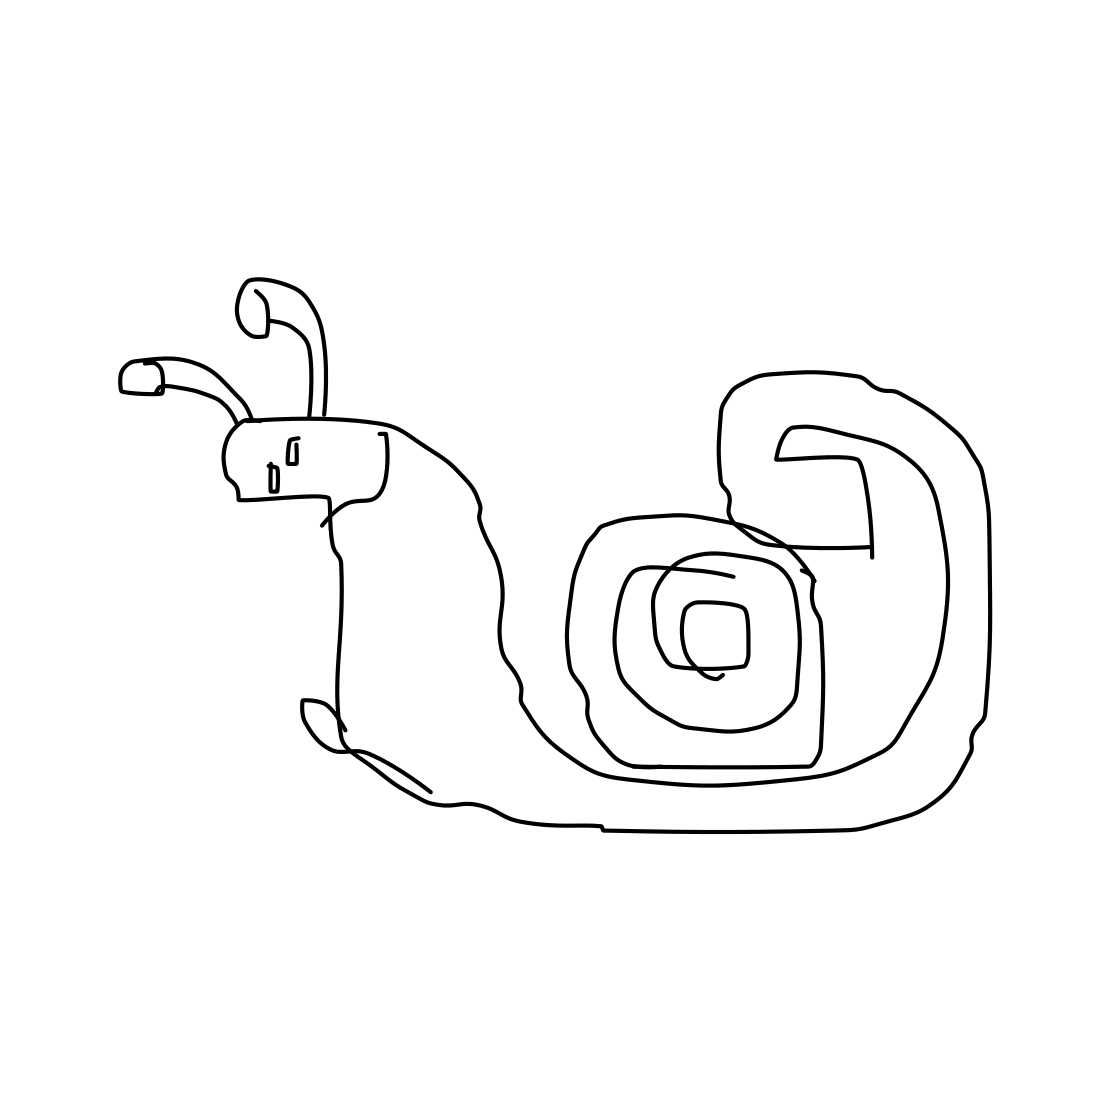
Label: snail